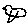
Label: bird